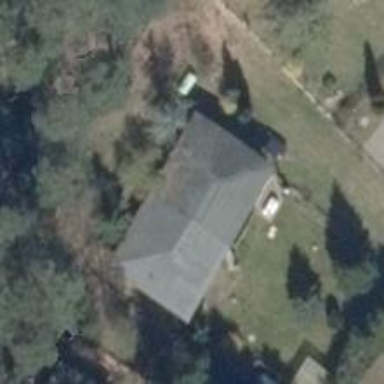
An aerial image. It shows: Bungalow.